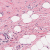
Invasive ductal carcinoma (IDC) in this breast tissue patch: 0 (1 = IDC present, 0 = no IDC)